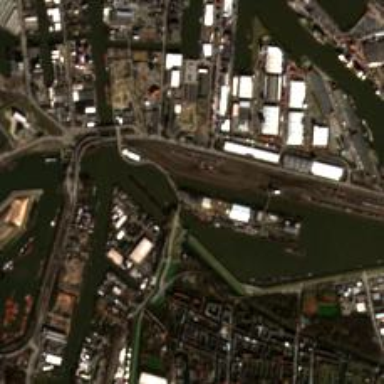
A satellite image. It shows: Man-made quay.